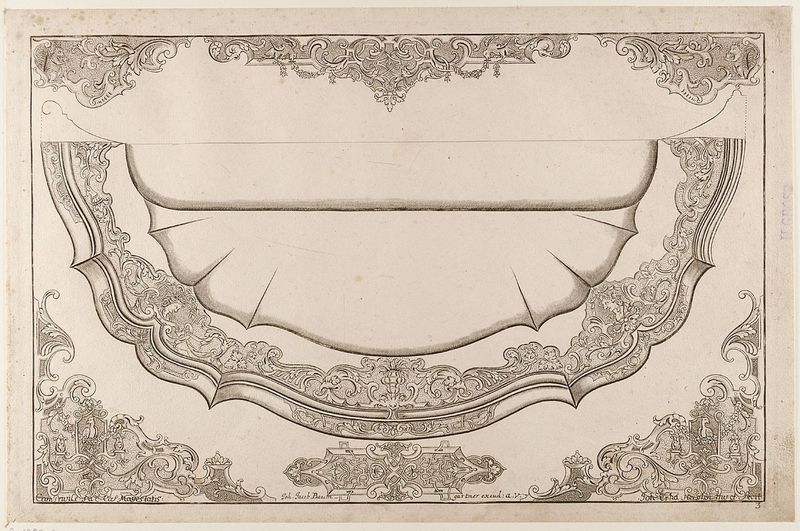
Titel: Tablett mit Laub- und Bandelwerk, Blatt 3 aus der Folge 'Gantz neüe Erfindungen unterschiedlicher Arten von Servicen denen der Goldschmieds-Kunst Zugethanen zu besonderem nutzen'
Künstler: Johann Erhard Heiglen
Standort: Hamburg
Institution: Museum für Kunst und Gewerbe Hamburg
Schlagwörter: band, tablett, decke, spitzen, papier, grafik, graphik, ornamente, fotografie, photographie, druckgraphik, druckgrafik, stich, seite, halbrund, kunstgewerbe, laubwerk, blattwerk, kupferstich, kunsthandwerk, groteske, wasserzeichen, schwünge, randornament, goldschmiedearbeit, bandelwerk, florales, reproduktionen, berain, industriedesign, druckerzeugnisse, gefäß, behälter, ornamentstich, vorlageblätter, punzenstich, punziermanier